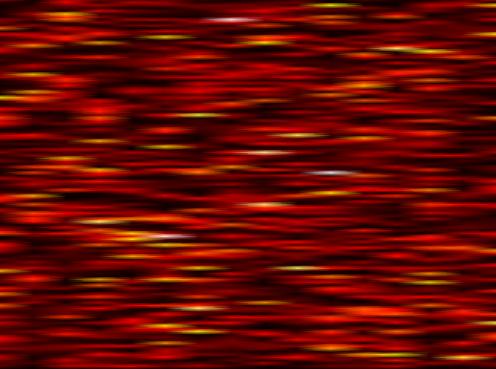
Label: WOLA